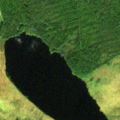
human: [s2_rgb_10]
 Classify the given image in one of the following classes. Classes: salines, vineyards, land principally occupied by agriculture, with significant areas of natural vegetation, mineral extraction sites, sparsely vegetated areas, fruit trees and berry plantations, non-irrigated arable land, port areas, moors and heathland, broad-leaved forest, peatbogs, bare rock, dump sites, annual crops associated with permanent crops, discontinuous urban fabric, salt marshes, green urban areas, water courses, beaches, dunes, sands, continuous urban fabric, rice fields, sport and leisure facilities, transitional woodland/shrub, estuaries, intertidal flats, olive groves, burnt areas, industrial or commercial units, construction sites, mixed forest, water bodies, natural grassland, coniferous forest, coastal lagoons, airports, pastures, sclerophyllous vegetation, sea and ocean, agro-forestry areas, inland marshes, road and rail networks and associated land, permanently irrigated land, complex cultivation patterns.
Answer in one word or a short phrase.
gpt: coniferous forest, mixed forest, peatbogs, water bodies